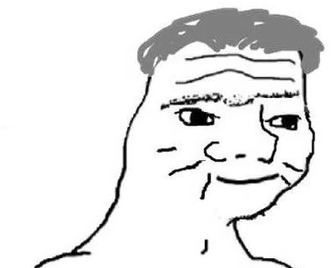
Label: 5_Boomer